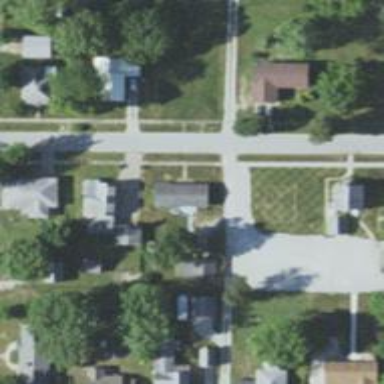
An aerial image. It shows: Alley classified as service road.